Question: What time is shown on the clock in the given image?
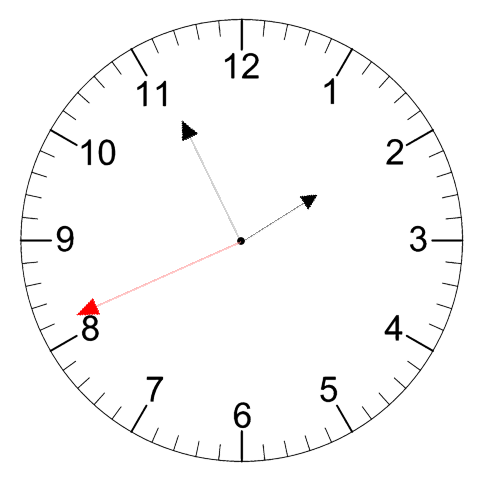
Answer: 01:55:41